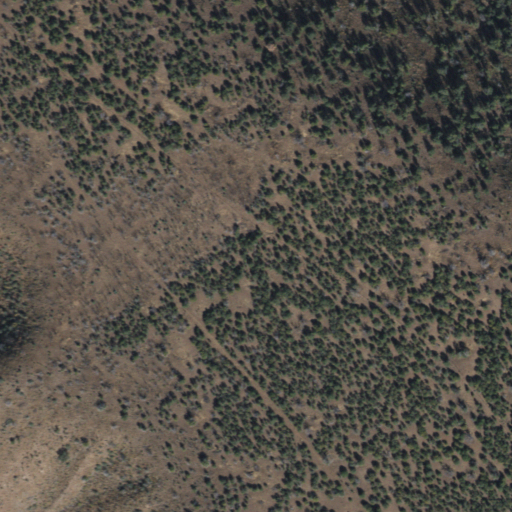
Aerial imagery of mountain in Arizona named KP Mesa containing evergreen forest, shrub, and grassland